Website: bh-photo
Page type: customer-info-address
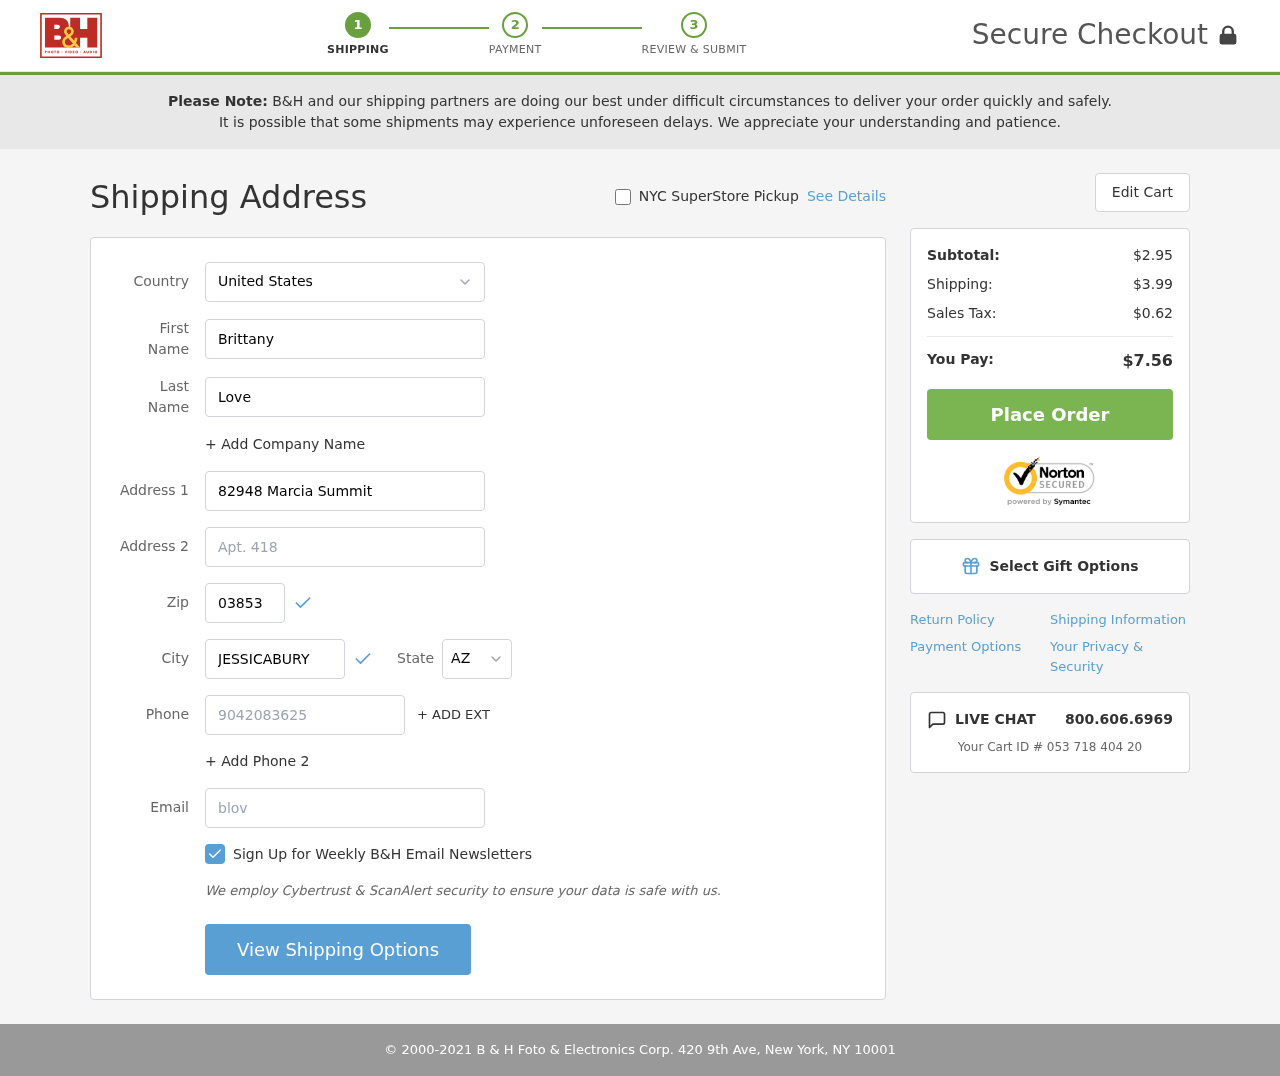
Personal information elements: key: PII_CITY
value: Jessicabury
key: PII_COUNTRY
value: United States
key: PII_EMAIL
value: blove@yahoo.com
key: PII_FIRSTNAME
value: Brittany
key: PII_LASTNAME
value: Love
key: PII_PHONE
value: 9042083625
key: PII_POSTCODE
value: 03853
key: PII_STATE_ABBR
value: AZ
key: PII_STREET
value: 82948 Marcia Summit
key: PII_STREET2
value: Apt. 418
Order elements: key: ORDER_SUBTOTAL
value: $2.95
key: ORDER_SHIPPING_COST
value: $3.99
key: ORDER_TAX
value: $0.62
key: ORDER_TOTAL
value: $7.56
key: ORDER_ID
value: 053 718 404 20